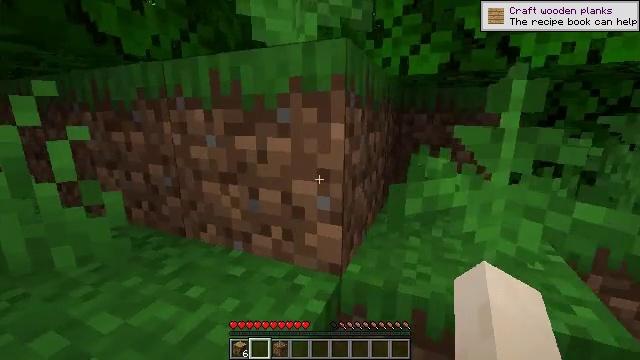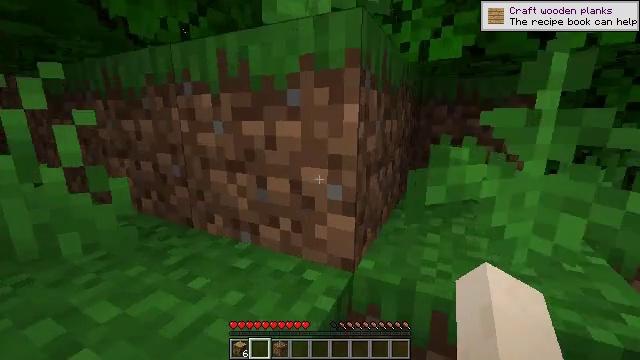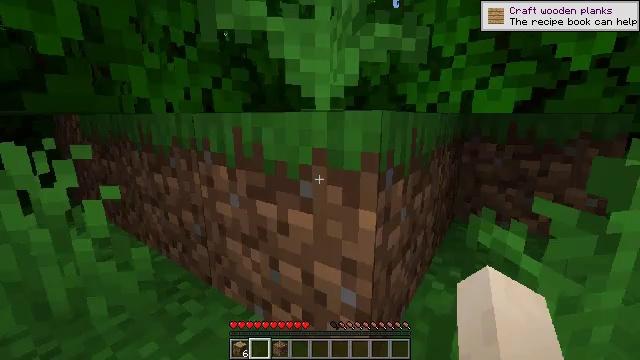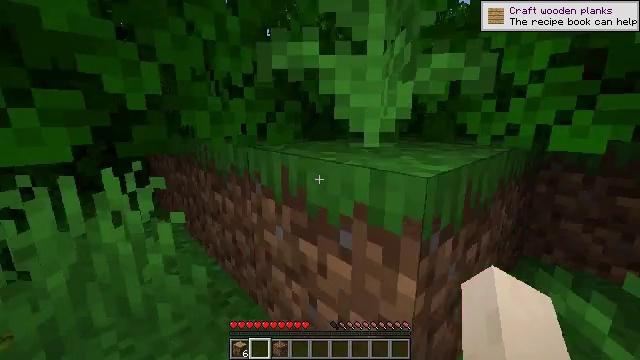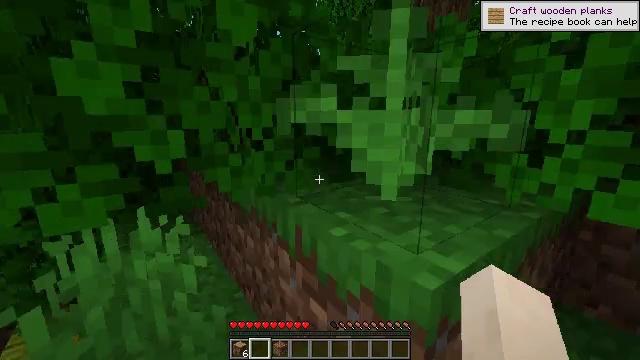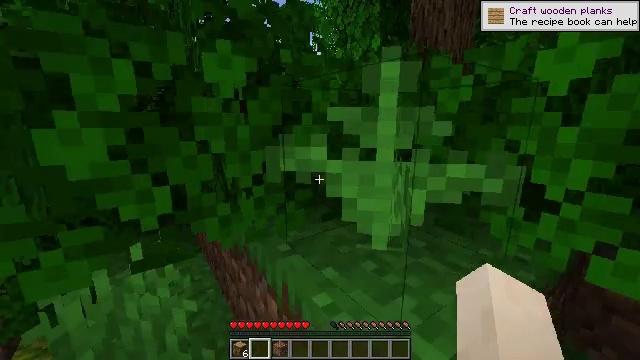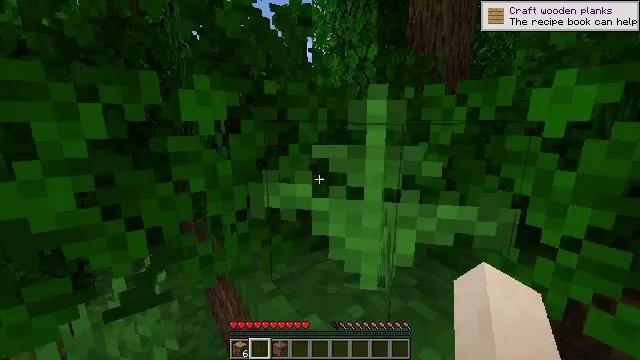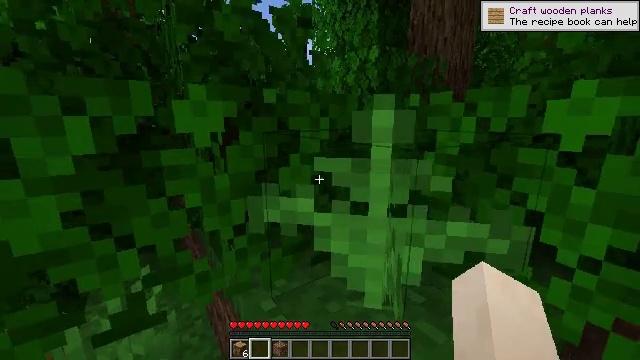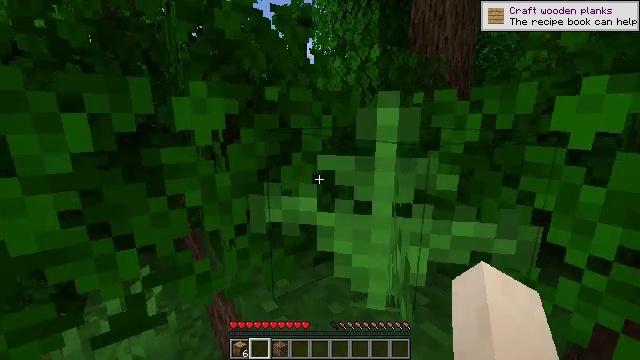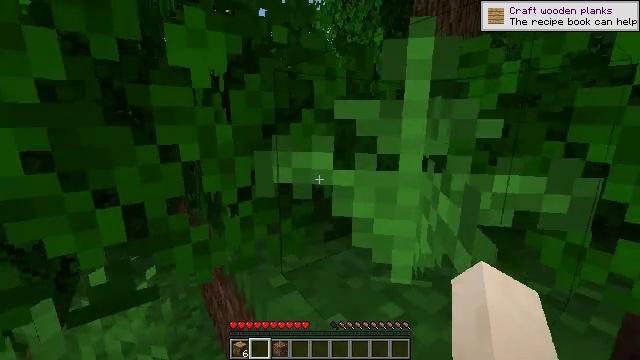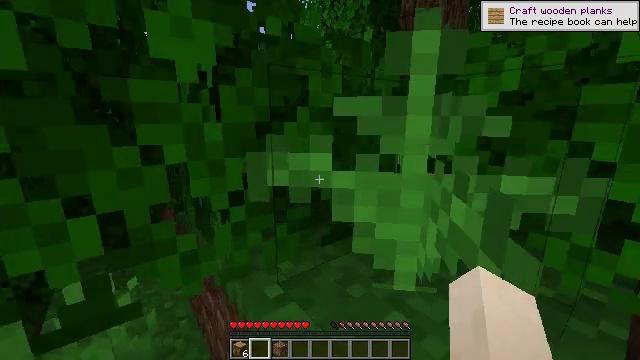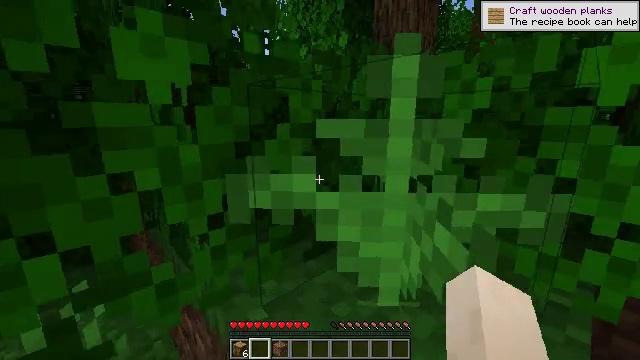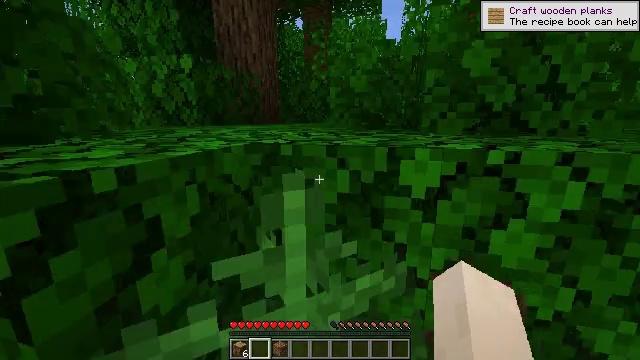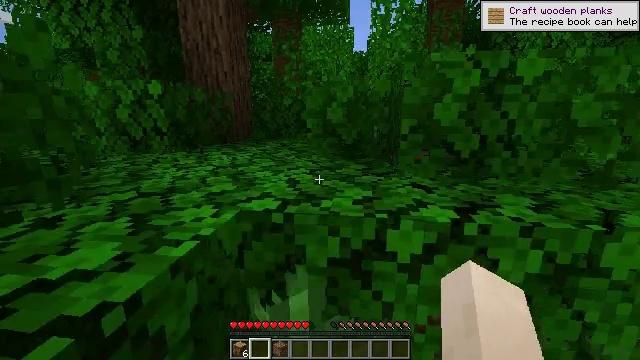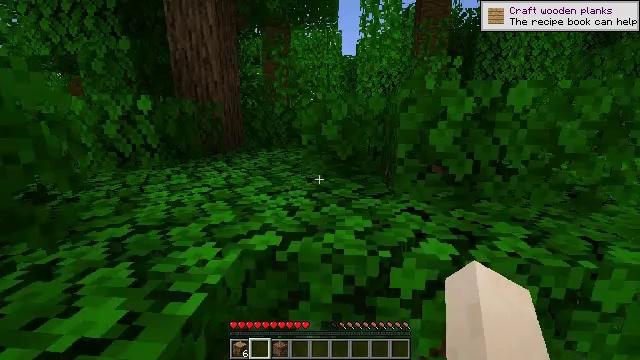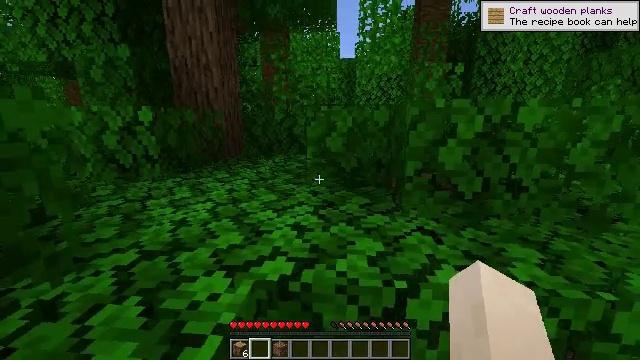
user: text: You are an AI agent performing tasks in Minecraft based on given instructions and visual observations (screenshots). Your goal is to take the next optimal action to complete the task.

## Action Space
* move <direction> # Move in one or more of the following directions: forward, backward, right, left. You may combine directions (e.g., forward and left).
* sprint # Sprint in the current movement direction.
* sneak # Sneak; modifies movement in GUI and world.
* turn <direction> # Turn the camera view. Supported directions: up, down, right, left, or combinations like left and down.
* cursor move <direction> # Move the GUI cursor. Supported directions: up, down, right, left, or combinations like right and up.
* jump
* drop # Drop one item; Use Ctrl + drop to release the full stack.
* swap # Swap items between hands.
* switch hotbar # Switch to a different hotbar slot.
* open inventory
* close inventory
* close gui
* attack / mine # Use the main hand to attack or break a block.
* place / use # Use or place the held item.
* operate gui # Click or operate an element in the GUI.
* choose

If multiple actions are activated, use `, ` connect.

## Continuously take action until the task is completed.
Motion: motion action
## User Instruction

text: Remove the tripwire from its position.
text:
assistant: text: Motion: move forward, turn left
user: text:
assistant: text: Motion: move forward, turn left, jump
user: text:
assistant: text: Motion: move forward, turn left, jump
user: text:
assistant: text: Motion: move forward, turn left, jump
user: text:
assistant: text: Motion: move forward, turn left
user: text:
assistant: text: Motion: move forward
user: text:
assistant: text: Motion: move forward
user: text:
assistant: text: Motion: move forward
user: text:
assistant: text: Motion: move forward
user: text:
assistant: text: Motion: move forward, turn right, jump
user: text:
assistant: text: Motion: move forward, turn right, jump
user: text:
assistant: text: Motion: move forward, turn right, jump
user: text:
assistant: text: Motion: move forward, turn right, jump
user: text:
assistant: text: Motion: move forward, turn right
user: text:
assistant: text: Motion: move forward
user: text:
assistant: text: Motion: move forward
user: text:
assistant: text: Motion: move forward
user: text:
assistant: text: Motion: move forward
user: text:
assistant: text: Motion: move forward
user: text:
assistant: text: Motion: move forward
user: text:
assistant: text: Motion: move forward, jump
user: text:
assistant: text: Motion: move forward, jump
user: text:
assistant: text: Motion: move forward, jump
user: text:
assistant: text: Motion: move forward, jump
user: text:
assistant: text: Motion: move forward
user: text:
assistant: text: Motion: move forward, turn right
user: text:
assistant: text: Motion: move forward, turn right
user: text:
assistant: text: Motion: move forward
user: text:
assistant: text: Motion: move forward
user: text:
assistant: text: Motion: move forward, turn right